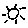
Label: sun